Question: I have developed Office add-in (COM), I used WIX to deploy the add-in and it is working without any problem then the client asked to integrate a third party library(for license), to enable adding a license feature.
After integrated the license library(couple of dlls) and install it for testing.
The installation works fine but when opening word or excel to use the add-in it work with some machines (they were single user as administrator) but with other machines (Cooperation or having multi-users) i got error and license code is not executed(it didn't show the popup for insertion the serial key).
So the program show nothing as if the user declined to insert the serial key or use a trial version(in that case i show dialog "license invalid" and do not load my usercontrols to the task-pane). That's the error i got:

I found some articles suggest to put the DLLS in the system folders (System32 for 32 bit) and SystemWow64 for 64 bit. But then the add-in can't load the DLLS and this didn't solve the problem.
So what could be the cause of this problem? security issues or error loading the required dll?
The third party library used for license is made by <URL>
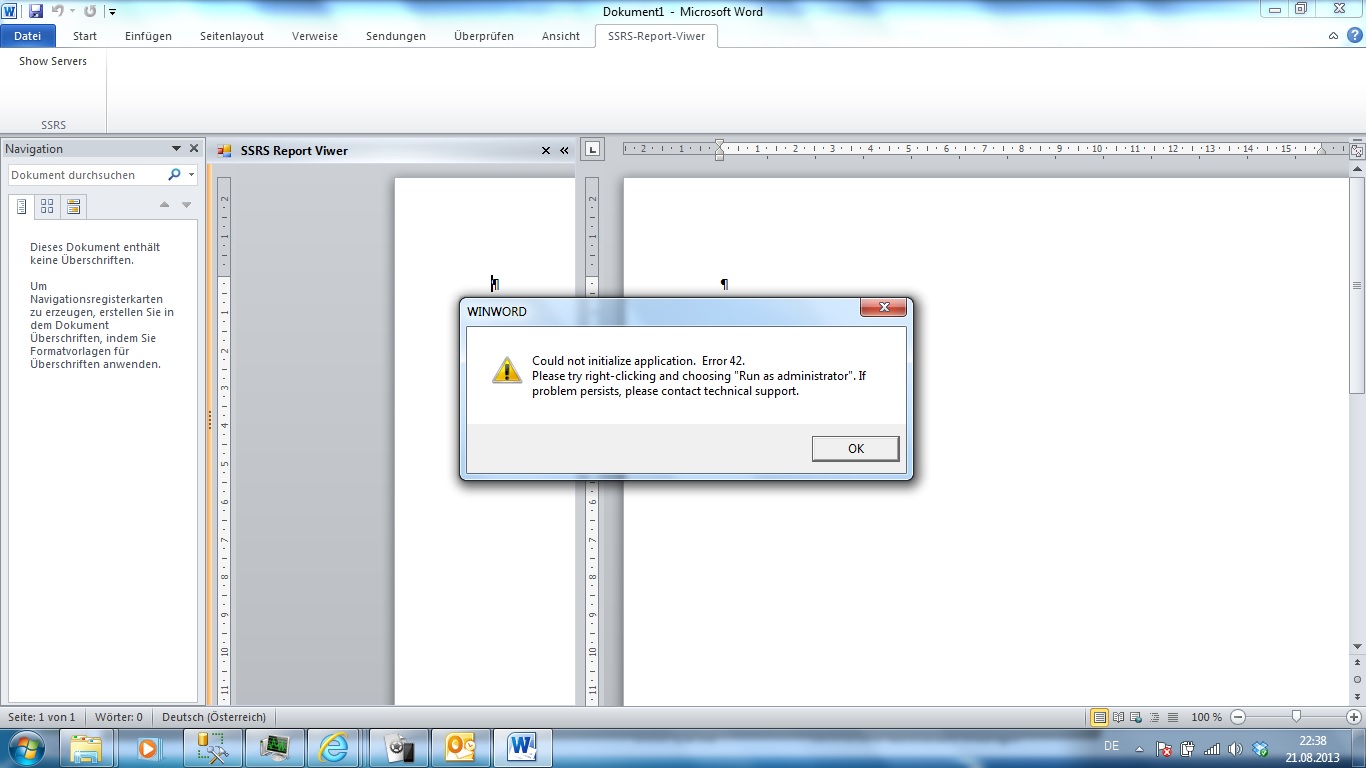
Answer: Anyway i could managed to solve the problem only 3 steps:
1. Make the add-in installed for all users.
2. Give an Administrator permission for installer.
3. Run installer as Administrator.